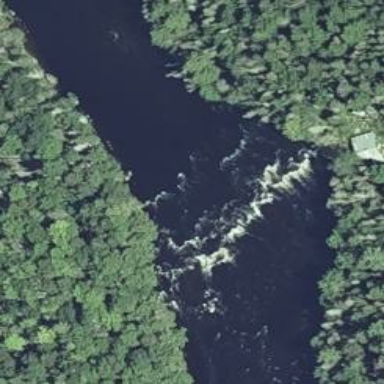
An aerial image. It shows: Rapids in the waterway.